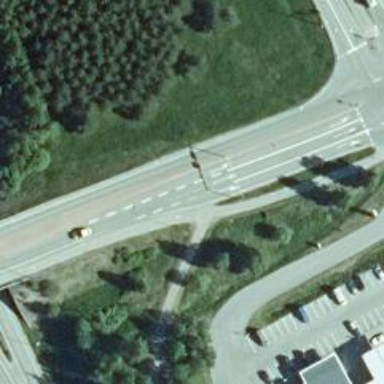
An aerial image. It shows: Secondary road with asphalt surface.